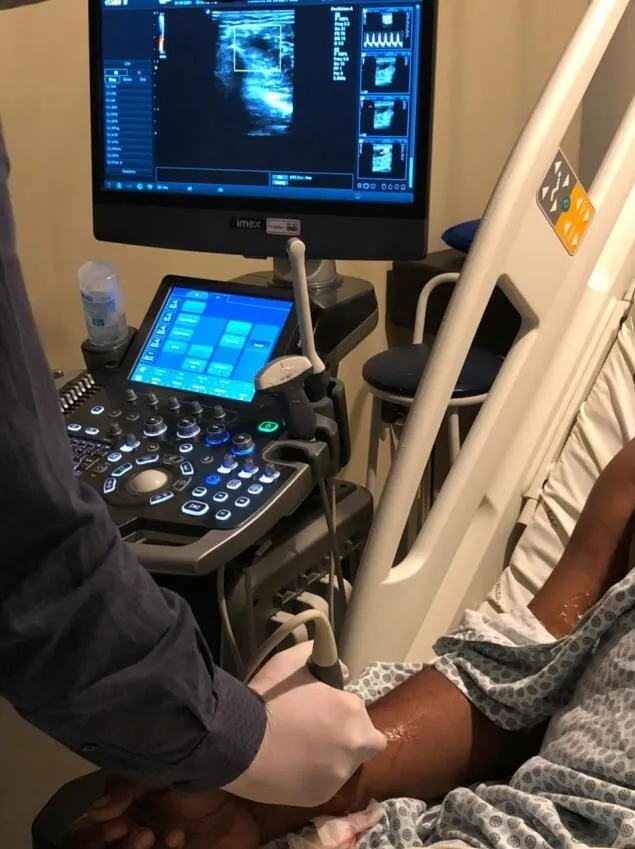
Doppler ultrasound-guided compression of pseudoaneurysm neck with probe.
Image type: radiology (ultrasound)